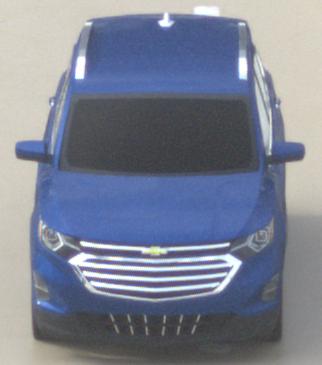
Make: Chevrolet
Model: Equinox
Detailed model: Gen. 2
Model produced from: 2015
Model produced until: 2017
Doors: 5
Color: blue
Road condition: wet road
Daytime: morning or afternoon
Contrast: low contrast